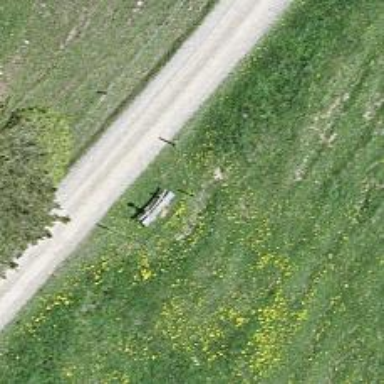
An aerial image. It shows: Bench for seating.